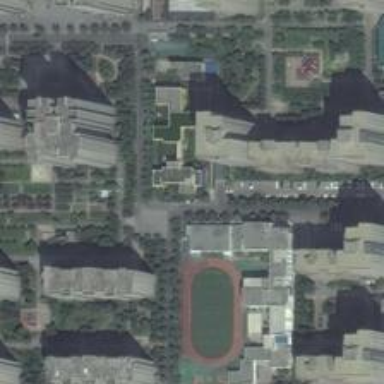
This is a well-designed block, including a variety of residential buildings, parking lots, a football field and lush trees .